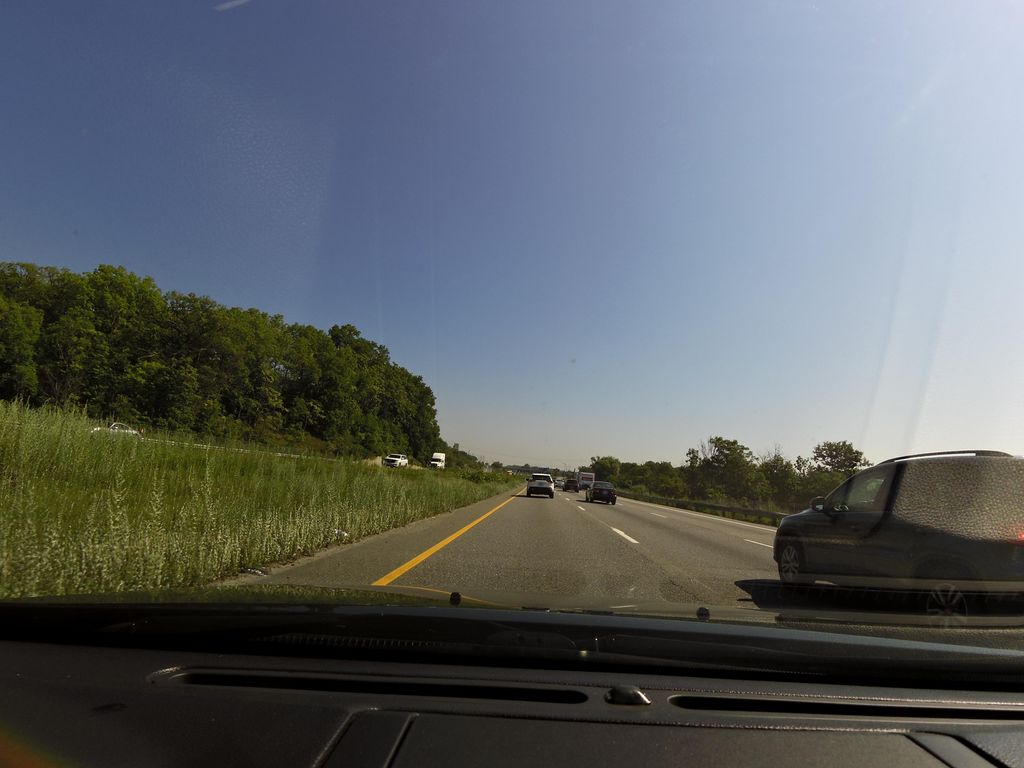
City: hamilton